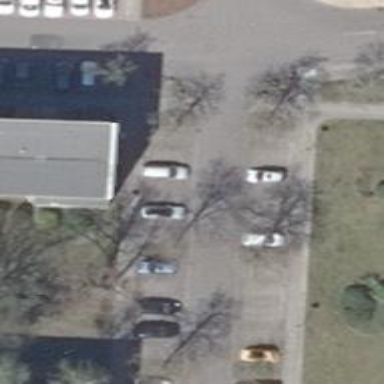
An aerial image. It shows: Street lined with deciduous broadleaved trees.